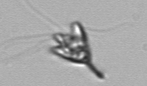
Label: Pyramimonas_longicauda